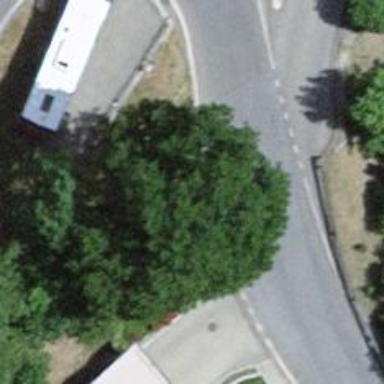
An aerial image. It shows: Bus stop with platform for public transport.